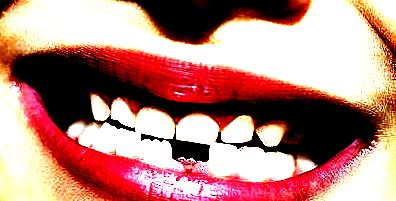
Condition: hypodontia